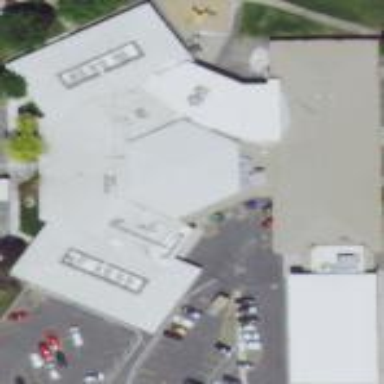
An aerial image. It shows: School building.